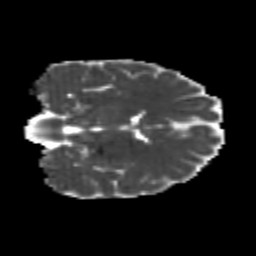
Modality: MD
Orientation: coronal
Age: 21
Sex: female
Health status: healthy
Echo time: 0.074 s